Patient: sex M, age 52
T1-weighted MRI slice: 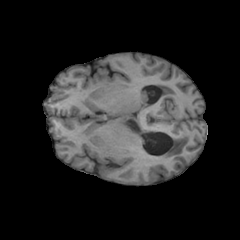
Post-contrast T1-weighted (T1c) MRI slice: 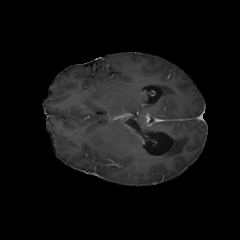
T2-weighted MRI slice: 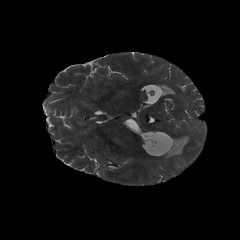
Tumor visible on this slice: no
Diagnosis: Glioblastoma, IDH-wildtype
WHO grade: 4